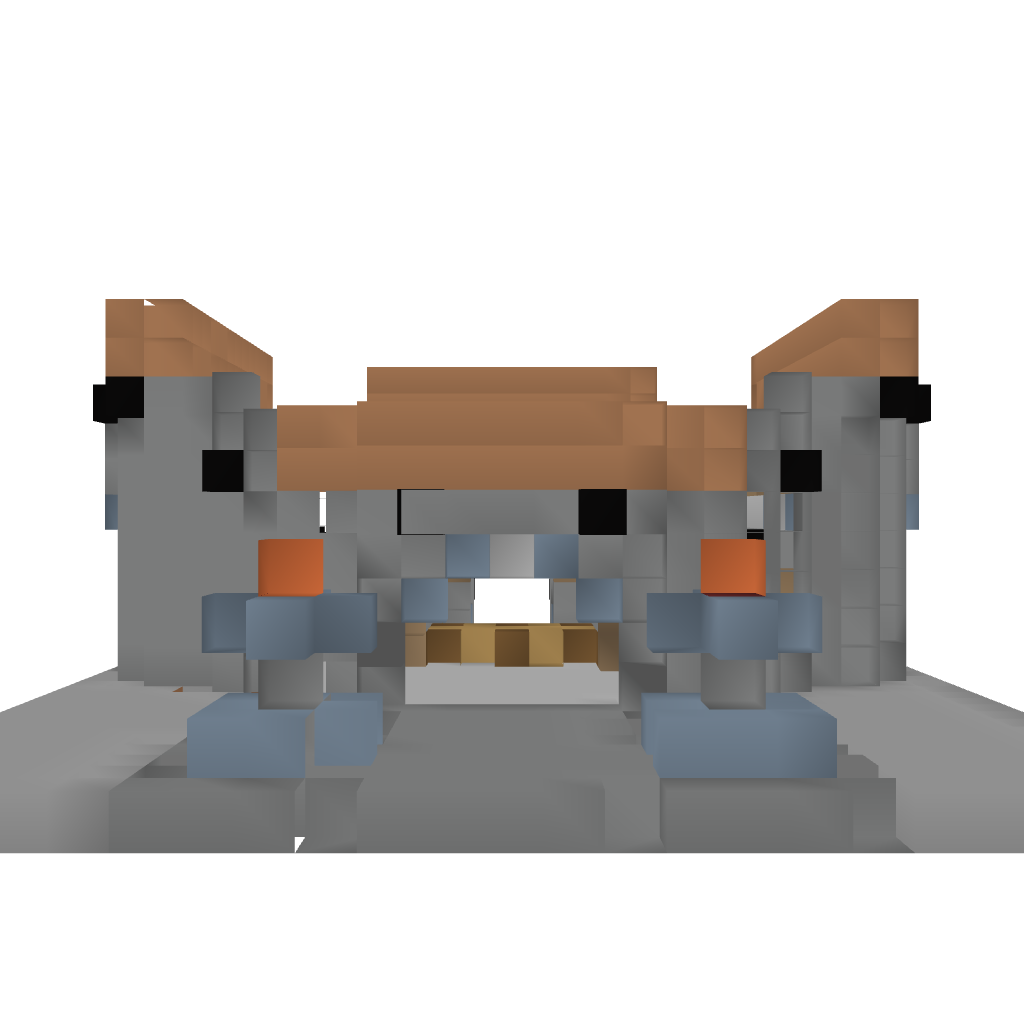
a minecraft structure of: A Medium Amphitheatre